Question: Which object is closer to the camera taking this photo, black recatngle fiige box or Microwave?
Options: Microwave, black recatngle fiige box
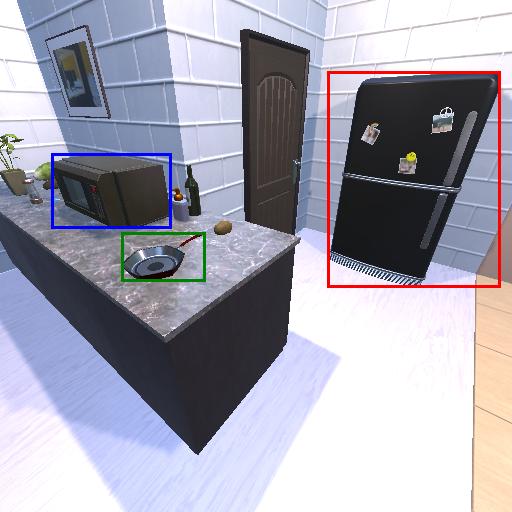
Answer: Microwave